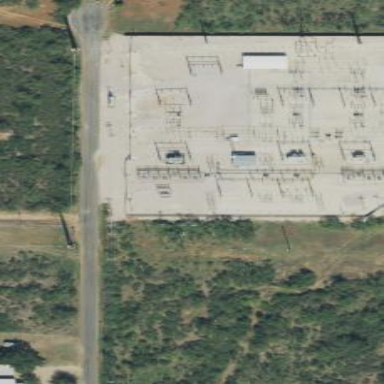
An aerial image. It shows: Power substation with transmission level designation. It is enclosed by fence.